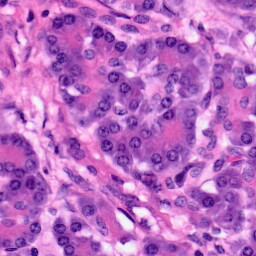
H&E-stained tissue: Pancreatic